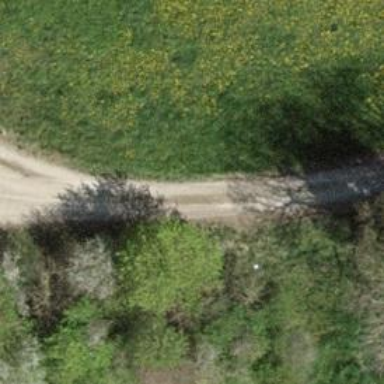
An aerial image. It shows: Unclassified road with ground surface.